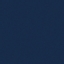
Label: SeaLake